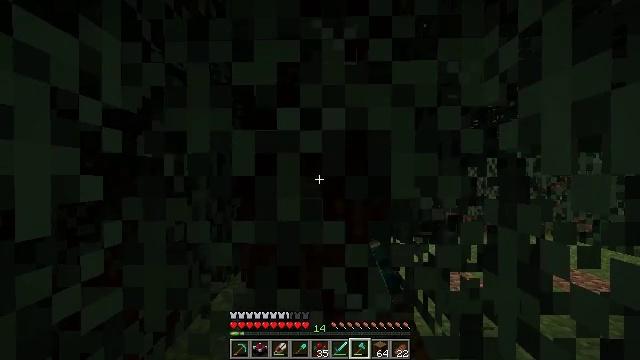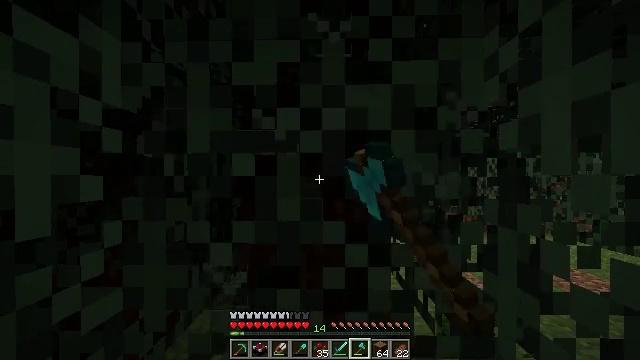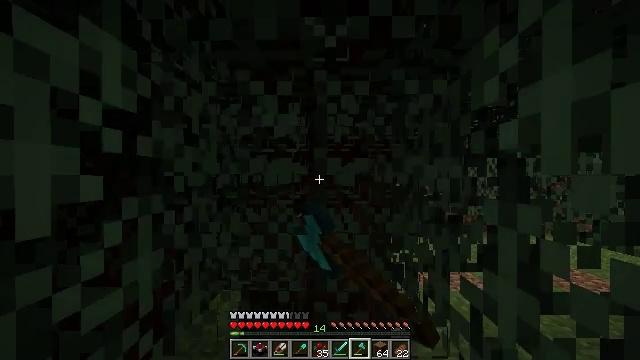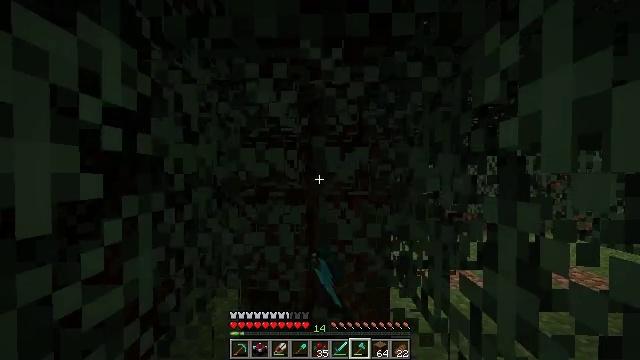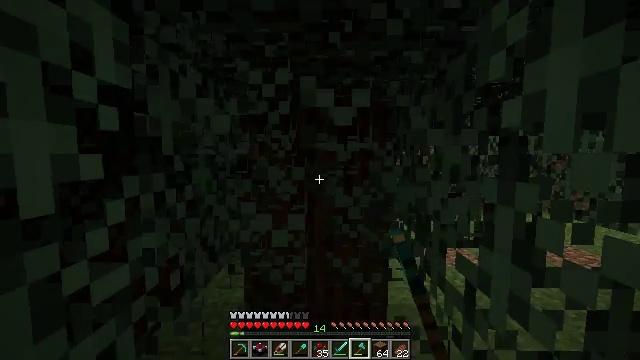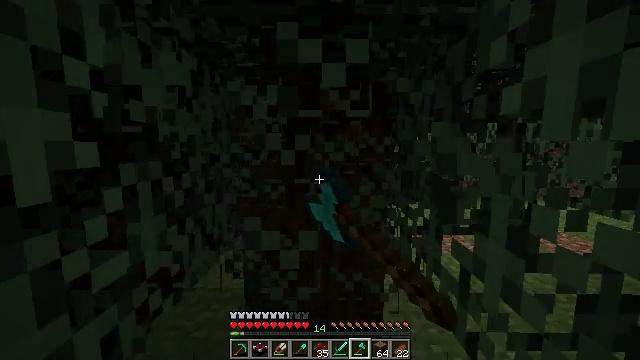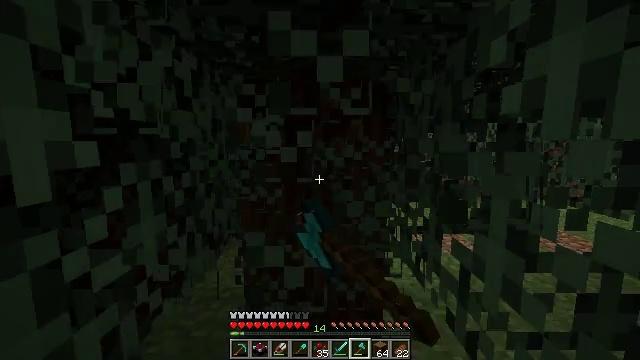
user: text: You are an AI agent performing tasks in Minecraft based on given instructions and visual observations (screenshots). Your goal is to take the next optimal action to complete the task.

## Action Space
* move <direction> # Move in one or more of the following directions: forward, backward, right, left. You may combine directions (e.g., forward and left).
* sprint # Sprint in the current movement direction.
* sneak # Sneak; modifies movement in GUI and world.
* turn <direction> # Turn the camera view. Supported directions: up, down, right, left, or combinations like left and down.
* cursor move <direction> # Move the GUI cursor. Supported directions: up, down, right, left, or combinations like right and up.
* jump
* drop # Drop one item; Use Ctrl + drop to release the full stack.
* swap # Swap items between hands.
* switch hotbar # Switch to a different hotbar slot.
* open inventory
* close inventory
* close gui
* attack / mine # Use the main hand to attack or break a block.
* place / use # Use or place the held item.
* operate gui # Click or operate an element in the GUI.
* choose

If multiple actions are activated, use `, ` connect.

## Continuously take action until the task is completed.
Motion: motion action
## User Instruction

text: Destroy the spruce leaves to get sticks and saplings.
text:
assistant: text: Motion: attack / mine
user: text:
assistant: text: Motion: attack / mine
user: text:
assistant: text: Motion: attack / mine
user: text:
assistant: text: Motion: turn down, attack / mine
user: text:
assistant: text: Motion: turn down, attack / mine
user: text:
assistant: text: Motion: attack / mine
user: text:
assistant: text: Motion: attack / mine